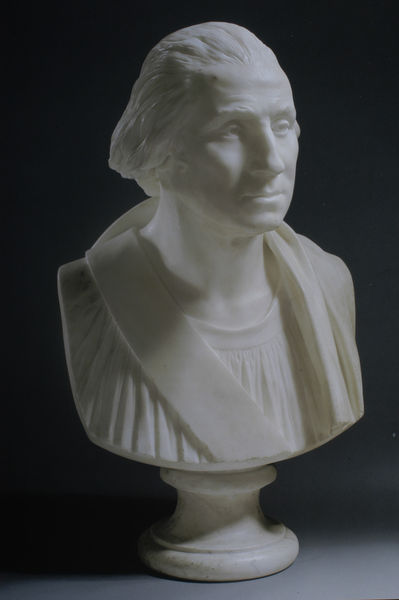
Titel: George Washington
Künstler: Jean-Antoine Houdon
Standort: Los Angeles (California)
Institution: Los Angeles County Museum of Art
Schlagwörter: kopf, mann, schatten, weiß, ausschnitt, frankreich, frisur, haar, hintergrund, hut, licht, marmor, mund, nase, profil, schwarz, stirn, blick, schal, alt, hemd, jung, wand, augen, falten, gesicht, kleidung, kragen, sockel, stein, bild, bildnis, hals, herr, portrait, porträt, kalt, figur, gewand, haare, lange haare, mantel, klassizismus, person, augenbrauen, kinn, lippen, ohren, rund, skulptur, statue, perücke, schärpe, wangen, bilder, monochrom, napoleon, white, black, collar, face, gray, grey, hair, nose, robe, dichter, streng, brauen, büste, glatt, plastik, poliert, stofflichkeit, stola, foto, philosoph, eckig, torso, schlicht, kittel, scherpe, talar, classic, greek, man, roman, stone, toga, herzog, head, eyes, stand, america, aufklärung, gips, goethe, bust, shadow, chin, coat, mouth, sculpture, römisch, mamor, klassisch, marble, human, neck, historical, history, thinking, lebendig, eye, ceramic, god, chest, gesucht, lips, shoulders, cheek, staring, schaal, houdon, ich, forehead, pedestal, shirt, marmorbüste, scholar, socket, washington, portraitbüste, serious, wig, porträtbüste, togae, george, halbbüste, gesockelt, juhu, materialsichtig, greco, chaf, marmorstatue, nero, stern, portret, brows, carved, details, pure, clean, united states, sorgenfalte, smooth, gekämmte haare, piestal, lincon, föhnfrisur, president, george washington, nec, julije, cezar, skulptural, satisfaction, pedestial, centure